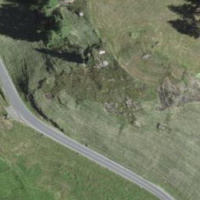
EUNIS habitat code: 26
Species observed at this site:
Lamium album